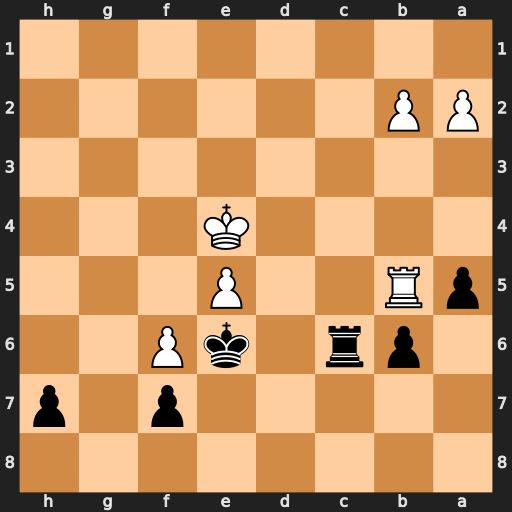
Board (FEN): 8/5p1p/1pr1kP2/pR2P3/4K3/8/PP6/8
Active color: b
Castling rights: -
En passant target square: -
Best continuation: Rc4+ Ke3 Rb4 Rxb4 axb4